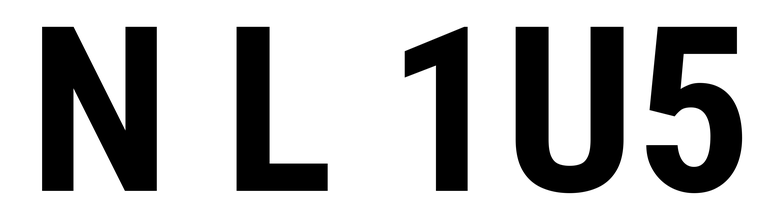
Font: Roboto_Condensed_Bold